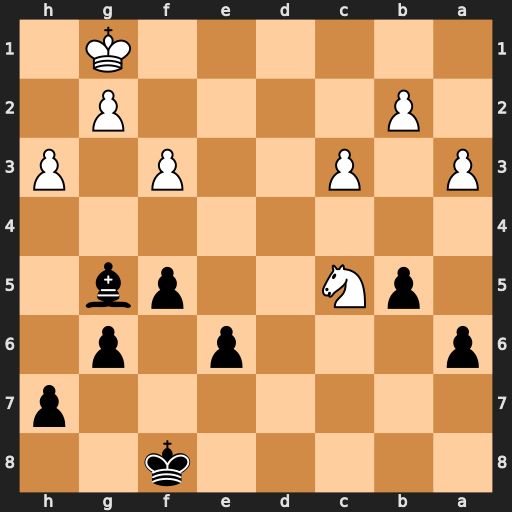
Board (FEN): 5k2/7p/p3p1p1/1pN2pb1/8/P1P2P1P/1P4P1/6K1
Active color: b
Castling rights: -
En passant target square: -
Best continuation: Be3+ Kf1 Bxc5